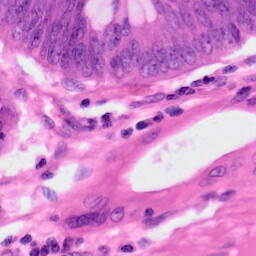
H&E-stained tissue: Colon